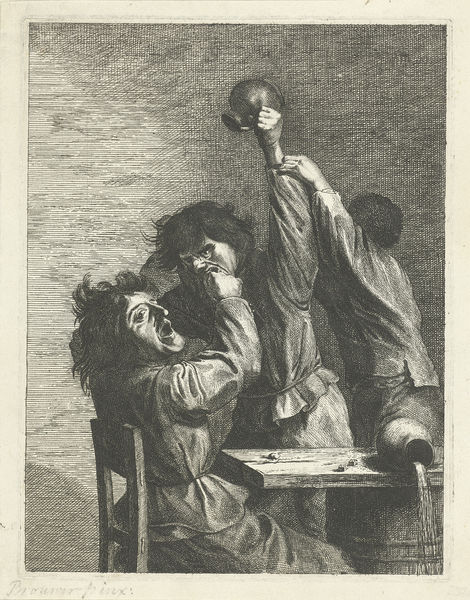
Titel: Herberginterieur met vechtende boeren
Künstler: Johannes Gronsveld
Standort: Amsterdam
Institution: Rijksmuseum
Schlagwörter: arguement, chair, fight, hands, men, people, white, black, hair, interior, sitting, table, woman, print, pot, wooden, hand, wood, man, struggle, water, costume, drawing, paper, black and white, mouth, etching, graphic, pencil, pottery, jug, fist, violence, anger, argument, weapon, copper, barrel, horror, jar, teeth, scream, majolica, spill, boxing, brawl, violance, 의자, screem, spilling, spilled, shades of gray, agument, 피, 싸움, 분노, 다툼, 폭력, 쏟아짐, 물병, 화, 말림, 중제